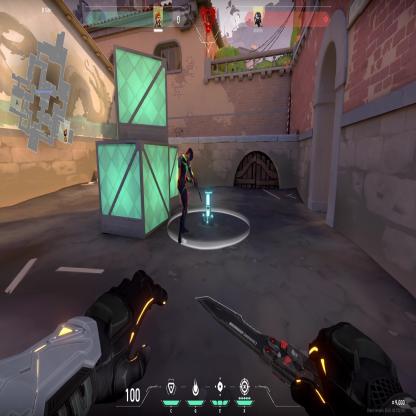
Label: enemy ; planted spike